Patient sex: M
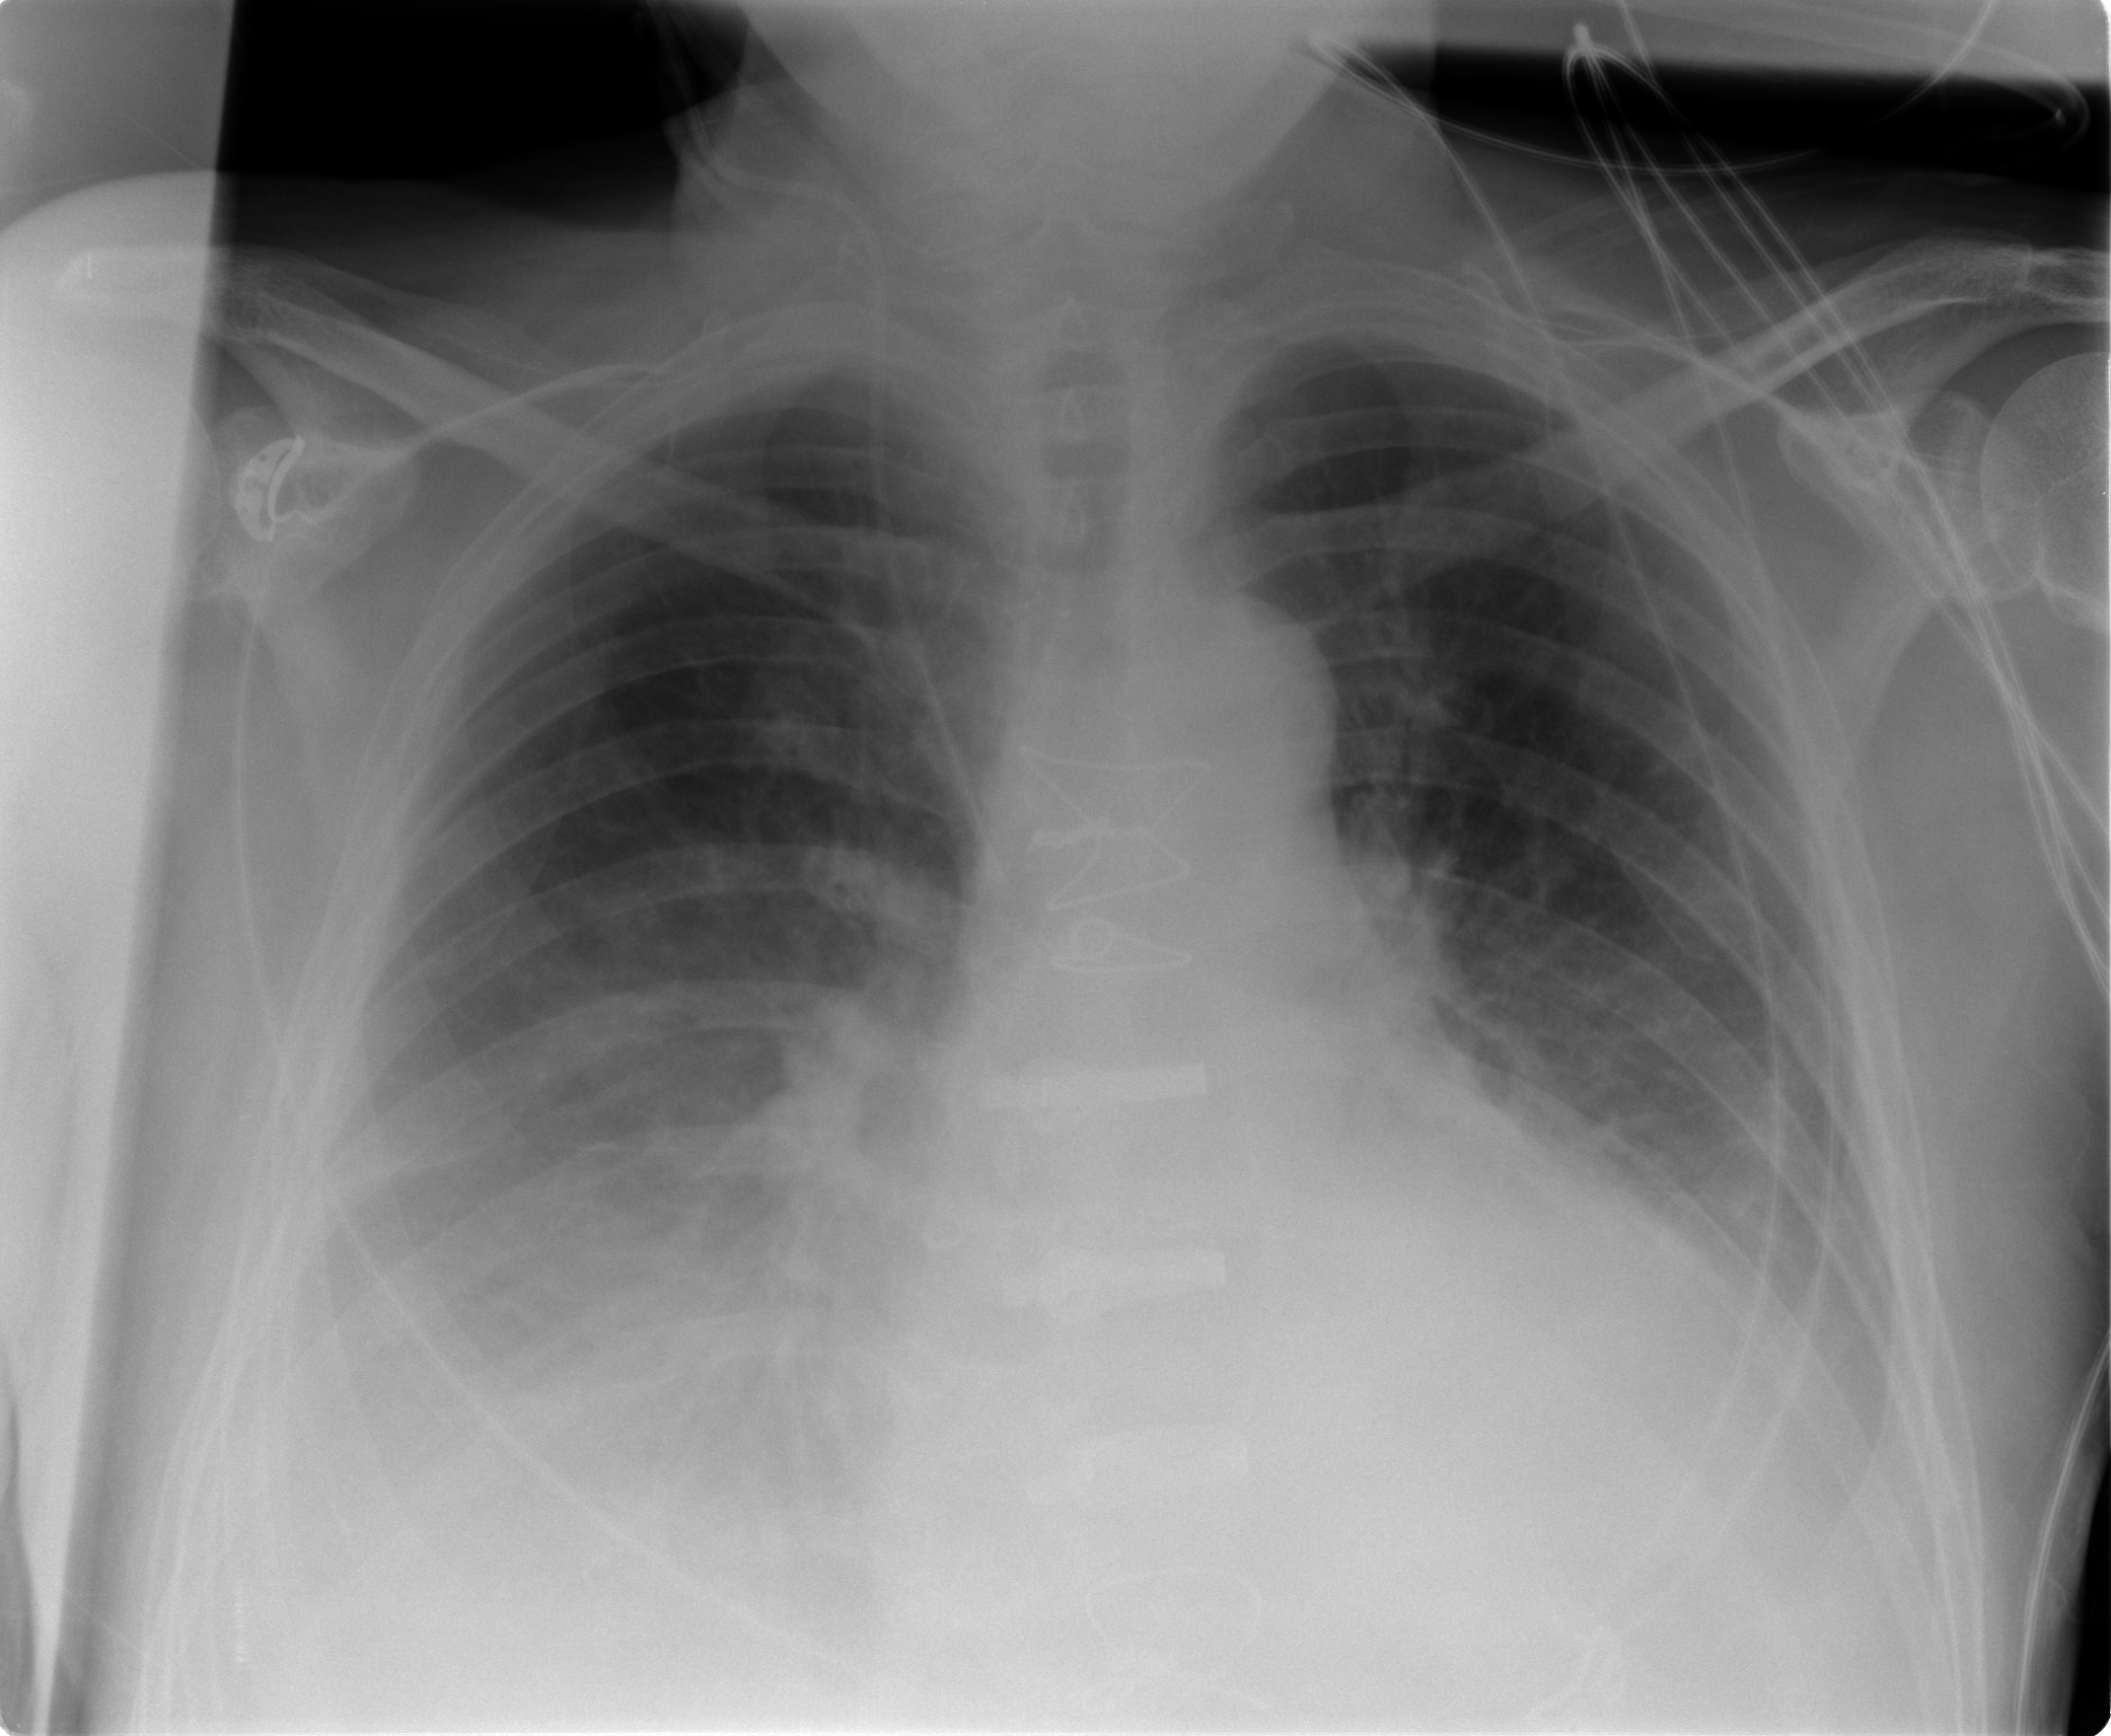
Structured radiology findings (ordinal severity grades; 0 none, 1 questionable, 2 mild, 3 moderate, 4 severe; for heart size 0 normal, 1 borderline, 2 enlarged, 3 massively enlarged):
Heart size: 3
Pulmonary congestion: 2
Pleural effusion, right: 2
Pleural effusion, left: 2
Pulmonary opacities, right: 1
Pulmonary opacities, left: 0
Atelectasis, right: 2
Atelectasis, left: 2